【题型】填空题　【知识点】立体几何　【难度】easy
如图，求 $O$ 是棱长为 1 的正方体 $ABCD-A_1B_1C_1D_1$ 的内切球，则平面 $ACD_1$ 截球 $O$ 所得截面面积为 \underline{\hspace{3cm}}。

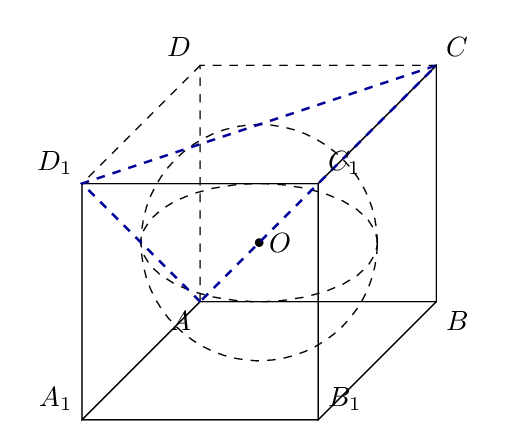
【解答】
\textbf{【答案】} $\frac{\pi}{6}$

\textbf{【分析】} 根据内切球特征及球的截面的特征可确定所求截面即为等边 $\triangle AD_1C$ 的内切圆，由此可求得截面面积。

\textbf{【详解】}
$\because \triangle AD_1C$ 是边长为 $\sqrt{2}$ 的等边三角形，

球 $O$ 与平面 $ADD_1A_1$、$ABCD$、$CDD_1C_1$ 分别相切于 $\triangle AD_1C$ 的各边的中点，

$\therefore$ 平面 $ACD_1$ 截球 $O$ 所得的截面为 $\triangle AD_1C$ 的内切圆，

$\triangle AD_1C$ 的内切圆半径 $r = \frac{1}{3} \times \sqrt{(\sqrt{2})^2 - \left(\frac{\sqrt{2}}{2}\right)^2} = \frac{\sqrt{6}}{6}$，

则所求的截面圆的面积是 $\left(\frac{\sqrt{6}}{6}\right)^2 \times \pi = \frac{\pi}{6}$。

故答案为：$\frac{\pi}{6}$。